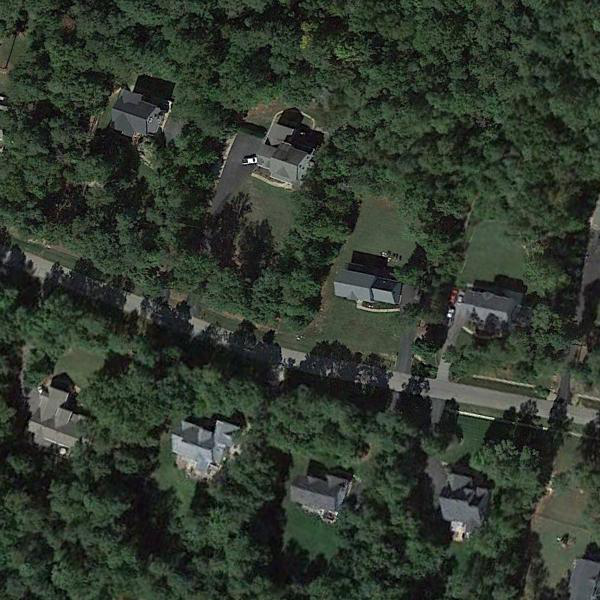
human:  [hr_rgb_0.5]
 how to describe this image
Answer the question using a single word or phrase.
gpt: medium residential